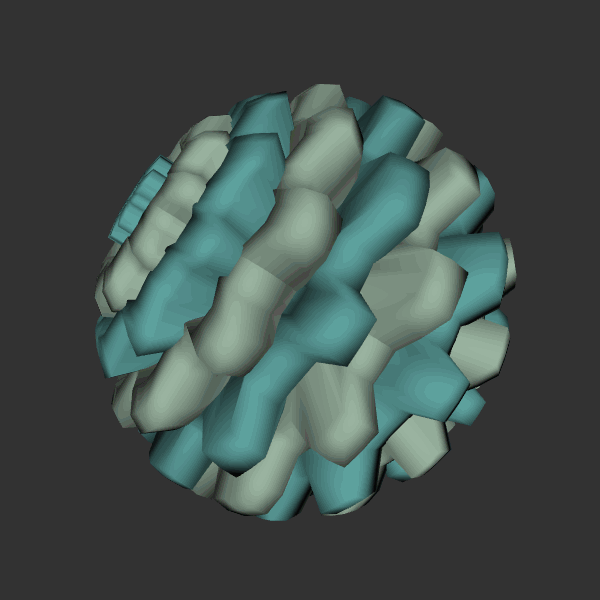
Background: dark